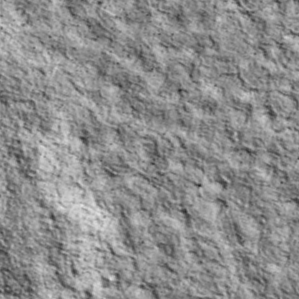
Label: non_frost